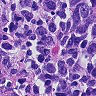
Metastatic tissue present: no